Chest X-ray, PA view. Patient: 39 years old, sex F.
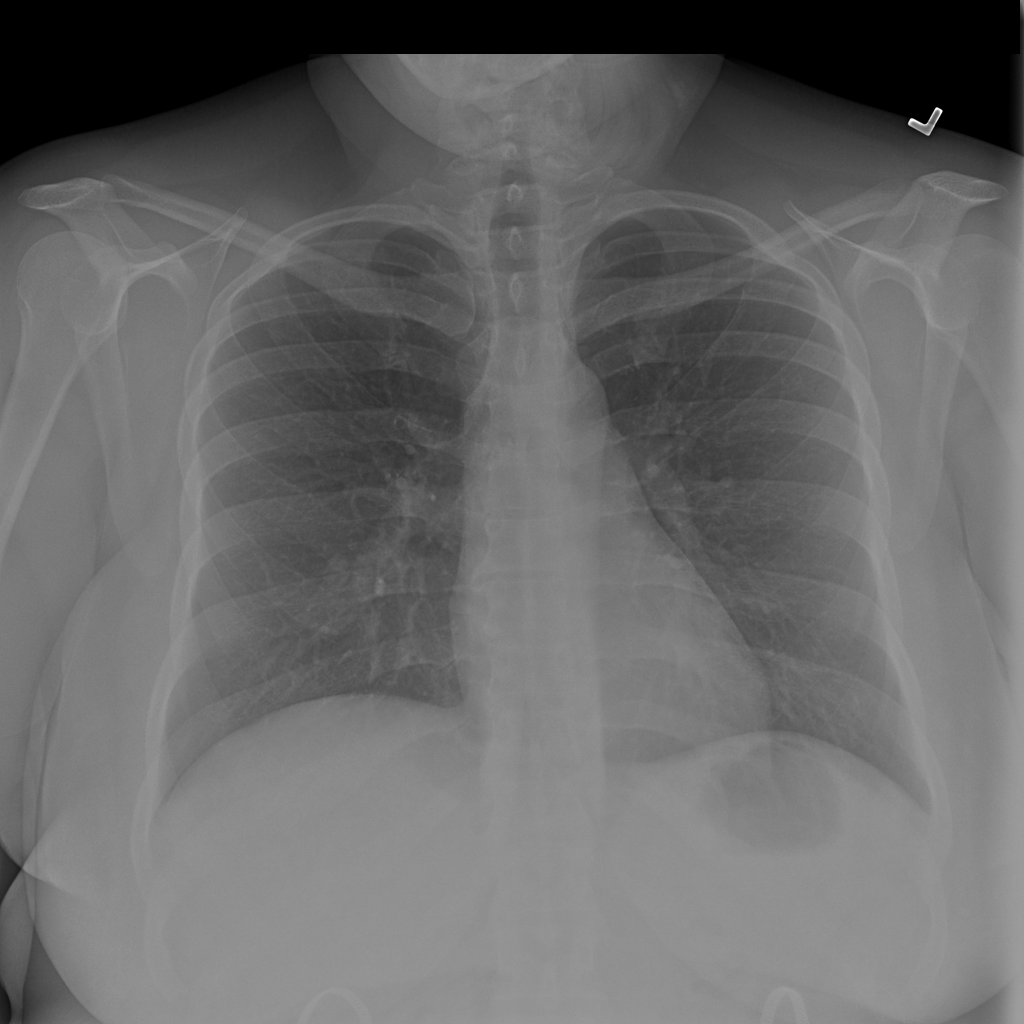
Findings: Infiltration, Nodule